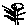
Label: tree